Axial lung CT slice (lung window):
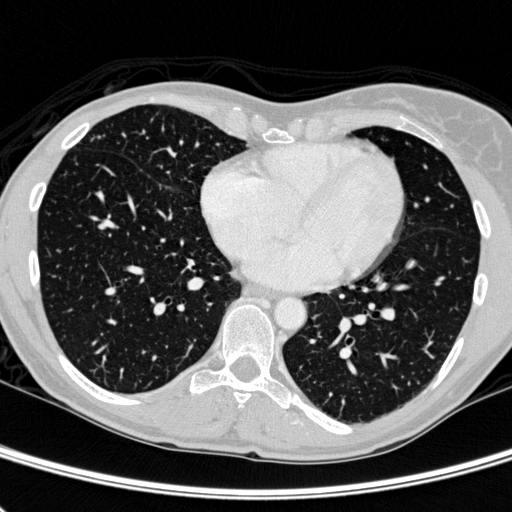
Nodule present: no